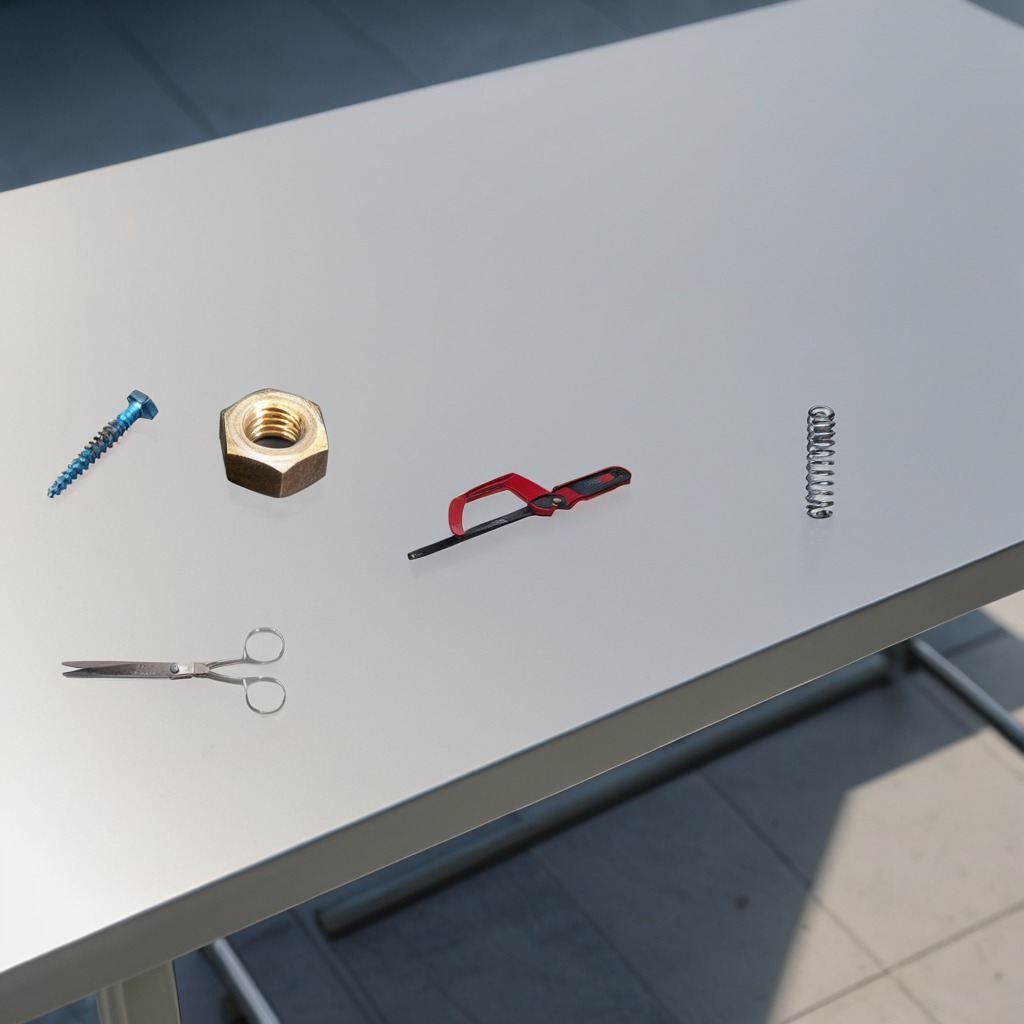
A metal machine screw, a coiled metal spring, a handheld metal saw, a metal nut, and a pair of scissors are lying on the table.